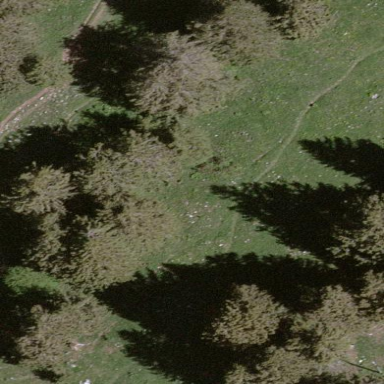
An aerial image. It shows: Forest area.